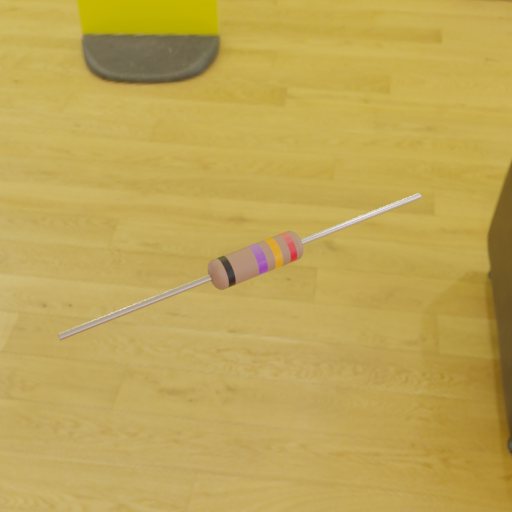
Resistor colour bands (in order): black, violet, orange, red